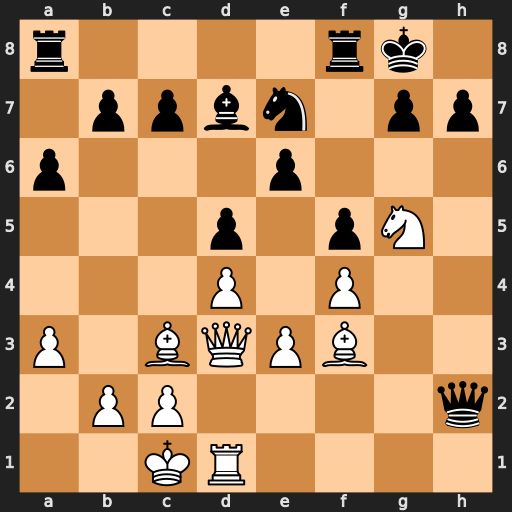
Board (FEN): r4rk1/1ppbn1pp/p3p3/3p1pN1/3P1P2/P1BQPB2/1PP4q/2KR4
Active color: w
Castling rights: -
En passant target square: -
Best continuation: Rh1 Bb5 Rxh2